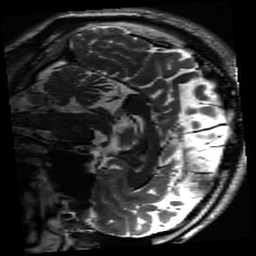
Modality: inplaneT2
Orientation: sagittal